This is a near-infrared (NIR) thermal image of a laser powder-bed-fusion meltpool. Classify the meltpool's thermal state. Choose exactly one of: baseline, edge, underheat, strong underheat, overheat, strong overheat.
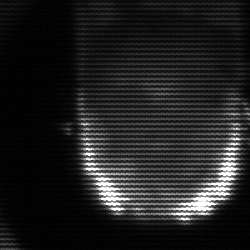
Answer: baseline